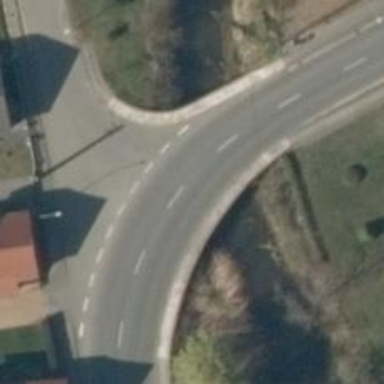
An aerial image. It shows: Secondary road with asphalt surface.